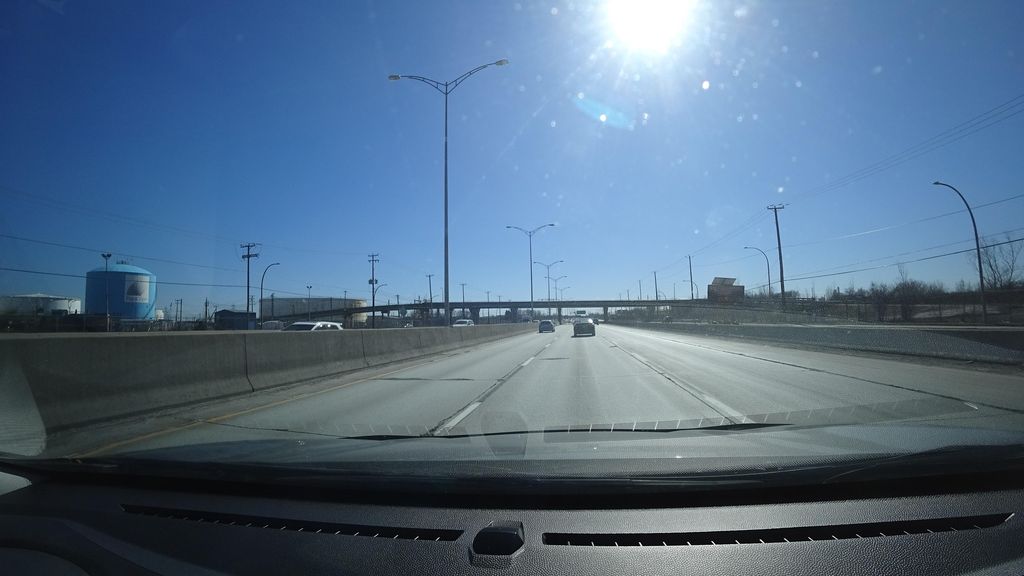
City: montreal